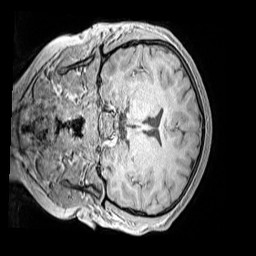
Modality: MP2RAGE
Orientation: coronal
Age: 11
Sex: female
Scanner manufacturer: siemens
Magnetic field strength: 3 T
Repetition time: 4 s
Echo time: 0.00299 s